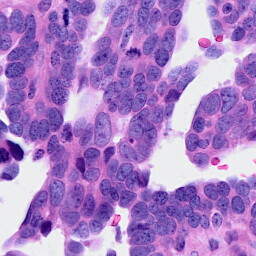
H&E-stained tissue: Ovarian